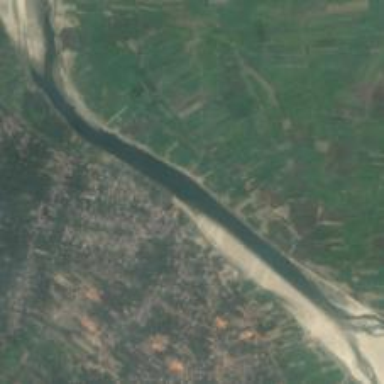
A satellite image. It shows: Beautiful view of river.